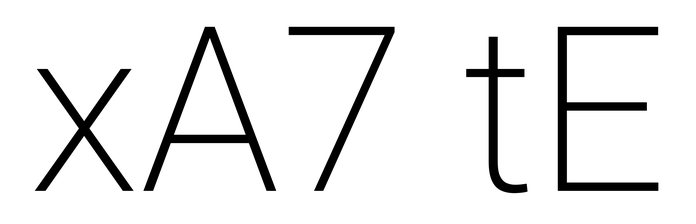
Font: Roboto_ExtraLight